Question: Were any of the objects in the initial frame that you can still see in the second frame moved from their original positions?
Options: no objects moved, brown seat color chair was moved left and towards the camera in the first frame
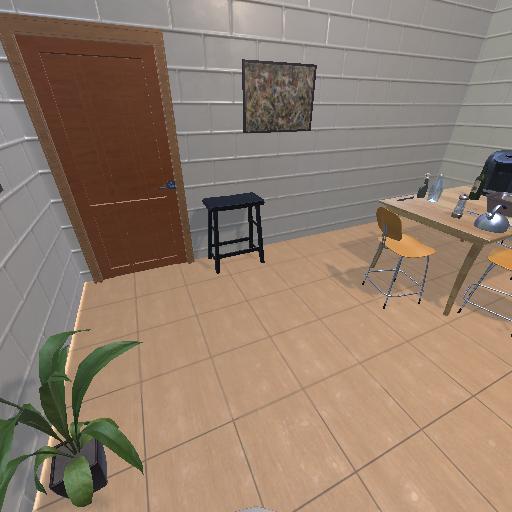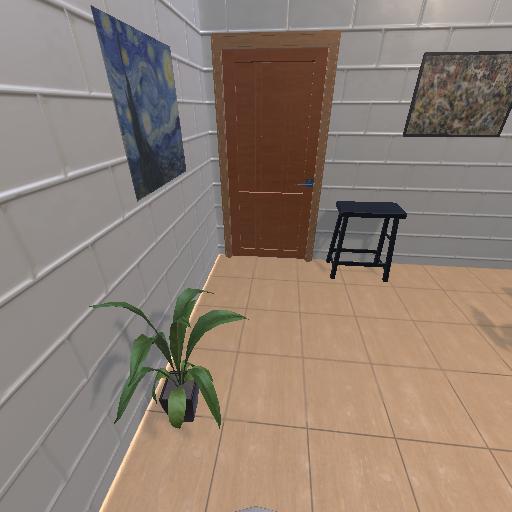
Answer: no objects moved